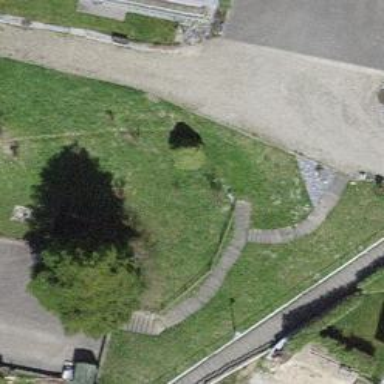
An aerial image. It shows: Set of steps on the road.